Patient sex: F
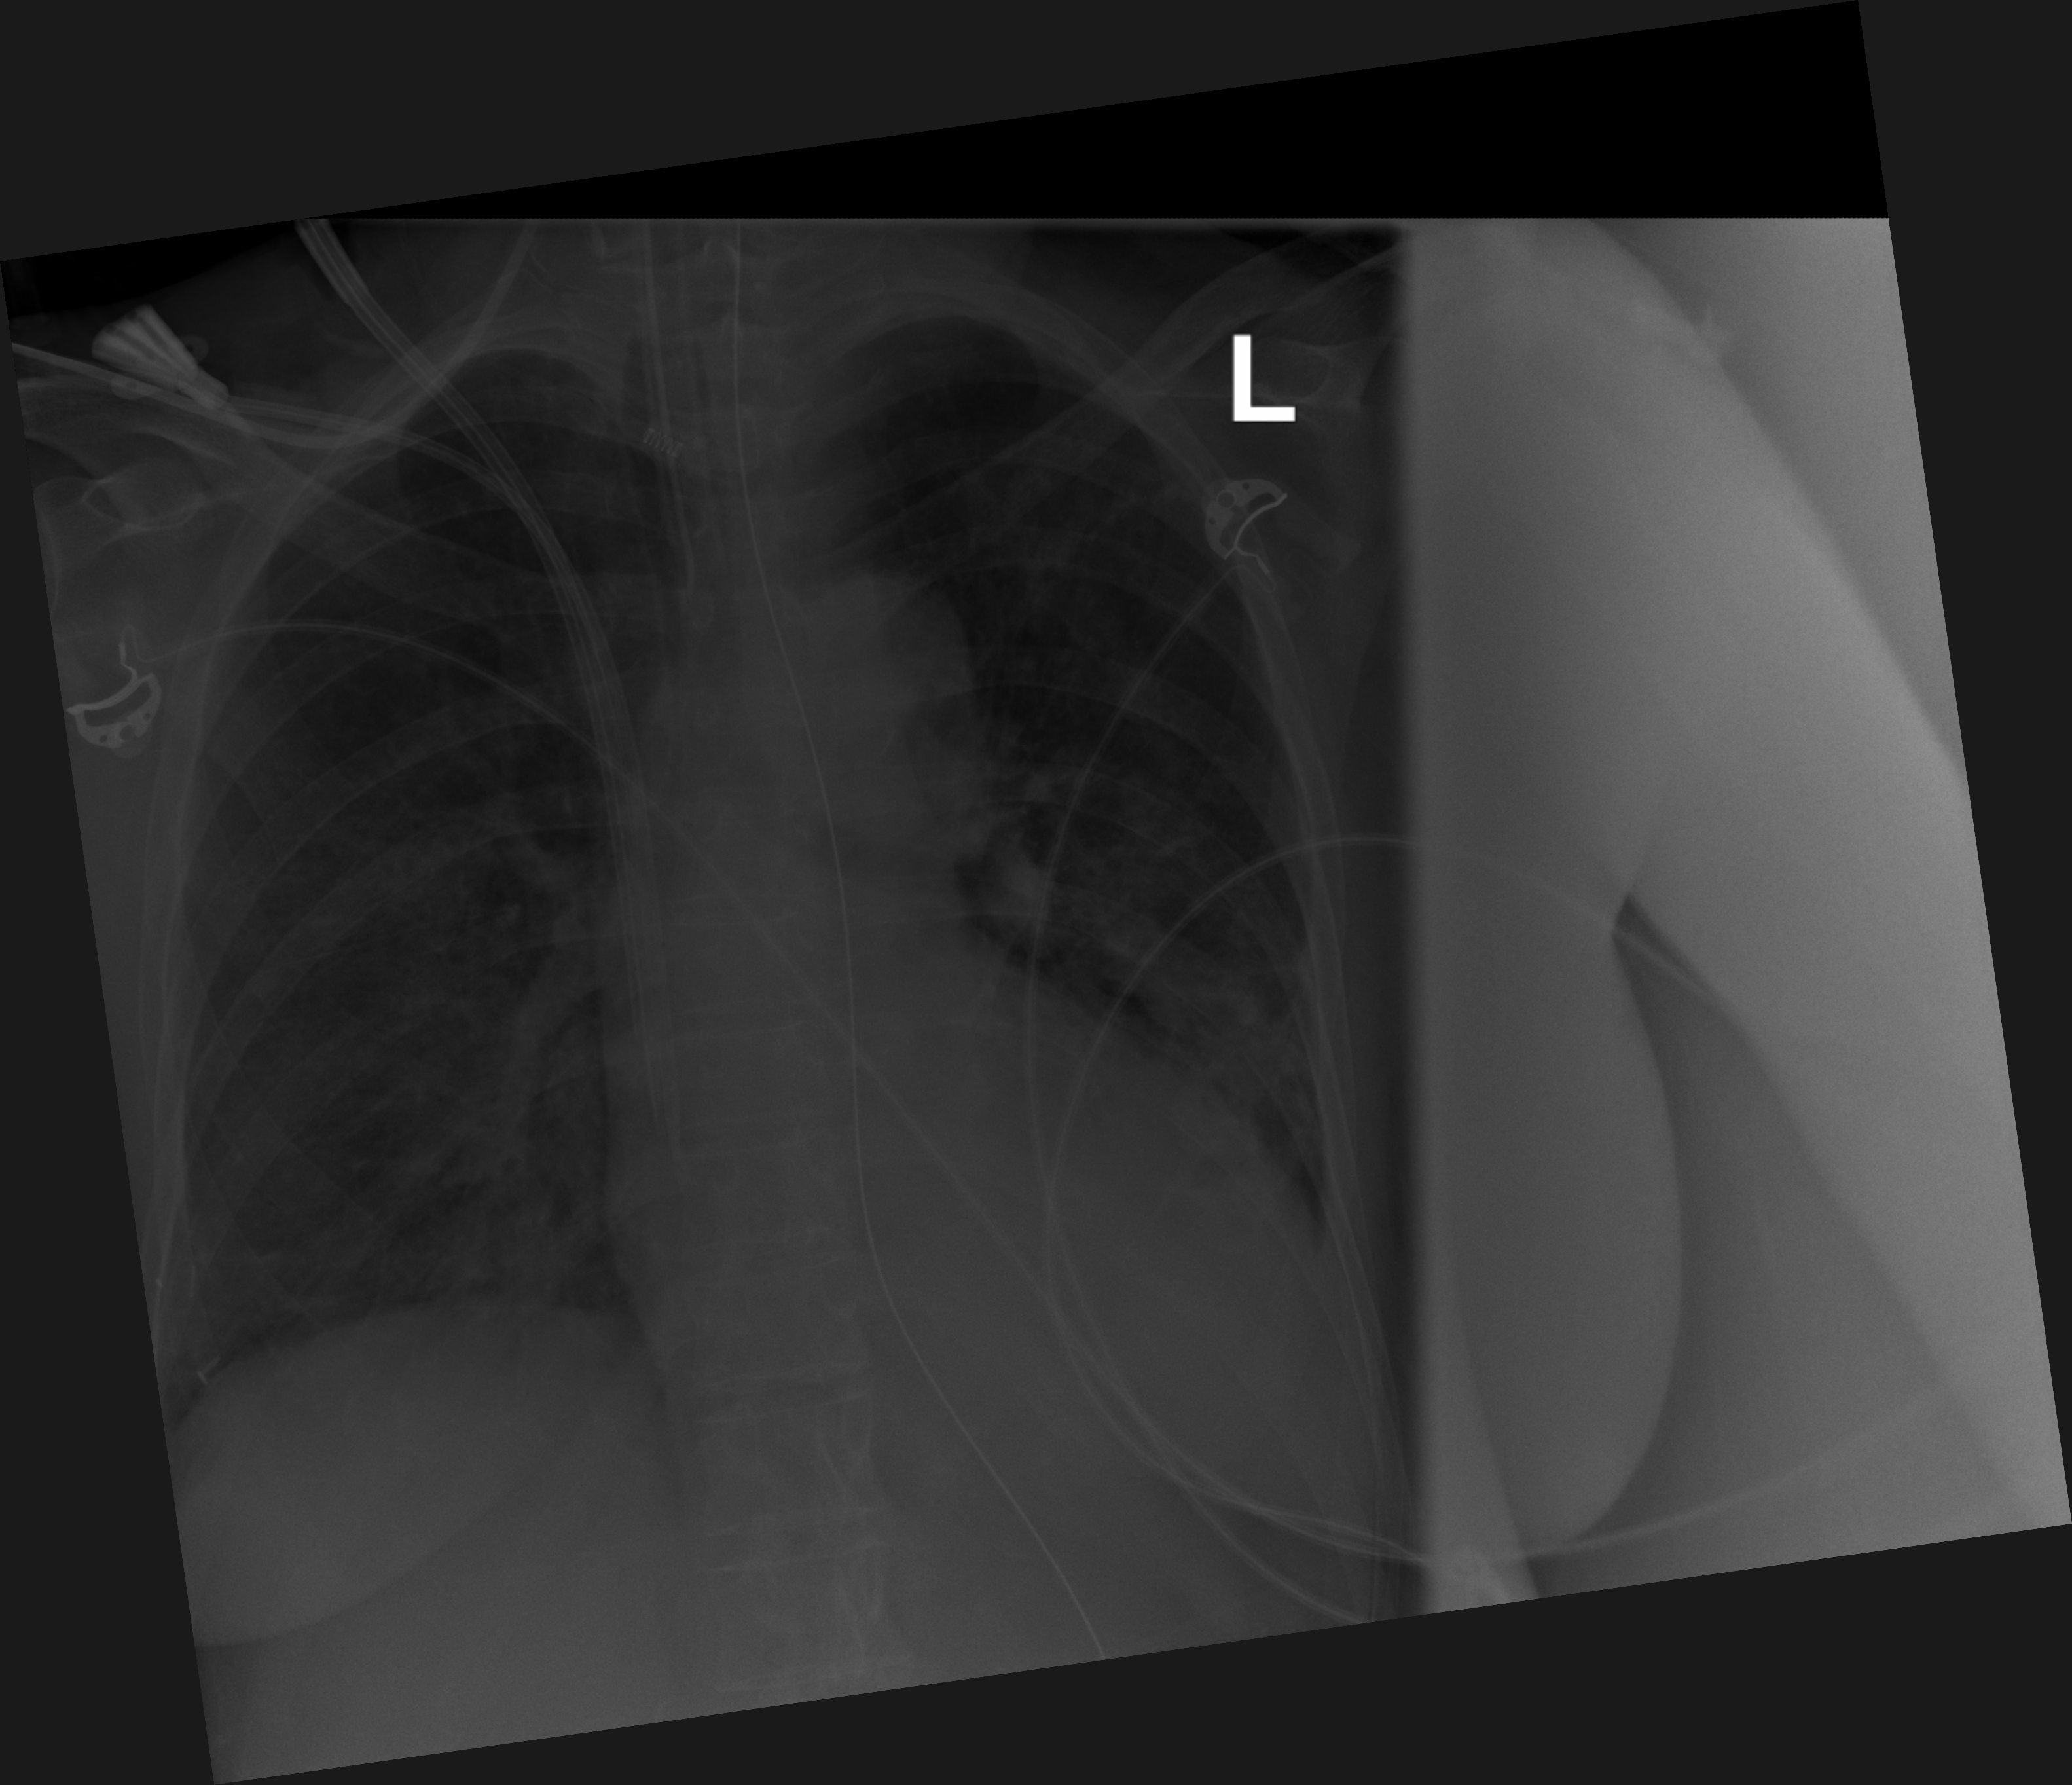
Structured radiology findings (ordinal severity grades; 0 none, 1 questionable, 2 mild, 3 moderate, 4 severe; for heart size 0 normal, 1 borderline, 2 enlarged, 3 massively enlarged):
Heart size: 1
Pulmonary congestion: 0
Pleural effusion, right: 0
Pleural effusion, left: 2
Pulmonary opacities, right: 2
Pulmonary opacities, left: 2
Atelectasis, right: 2
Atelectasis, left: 2